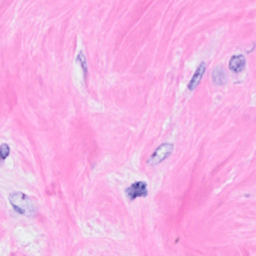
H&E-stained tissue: Breast